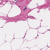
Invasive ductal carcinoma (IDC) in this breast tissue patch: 1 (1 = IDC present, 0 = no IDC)